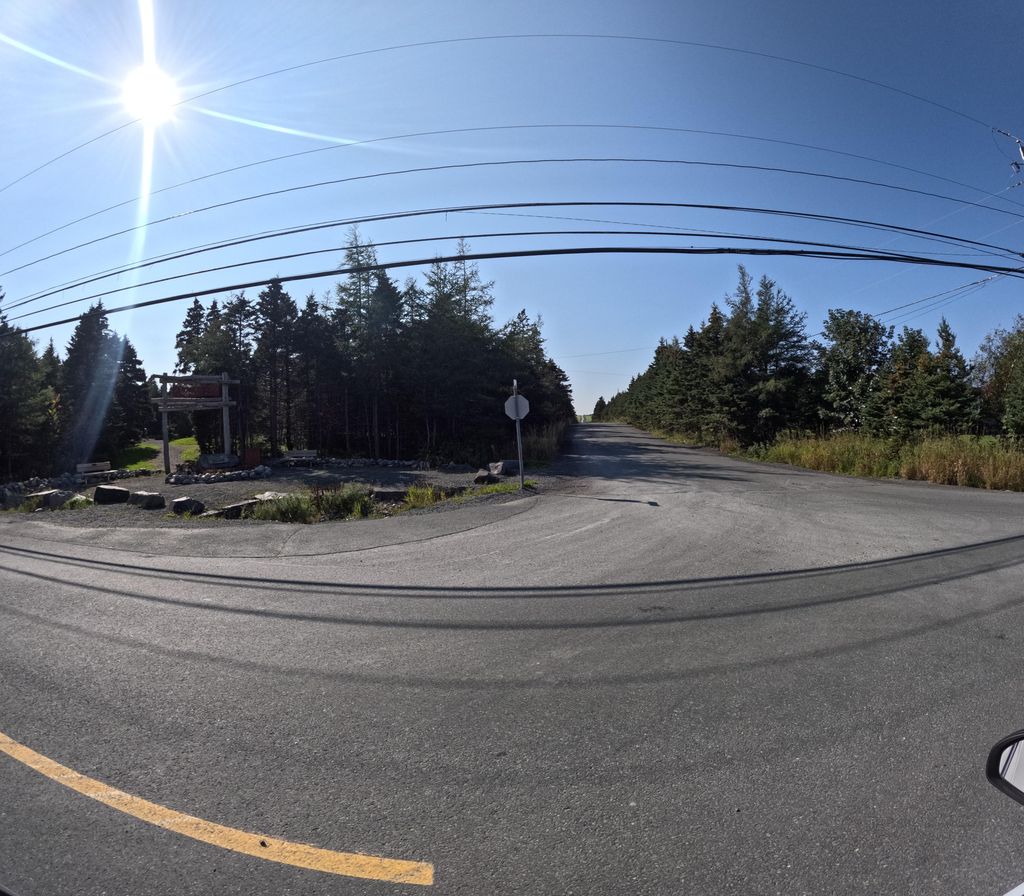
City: st_johns